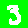
Digit: 3